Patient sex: M
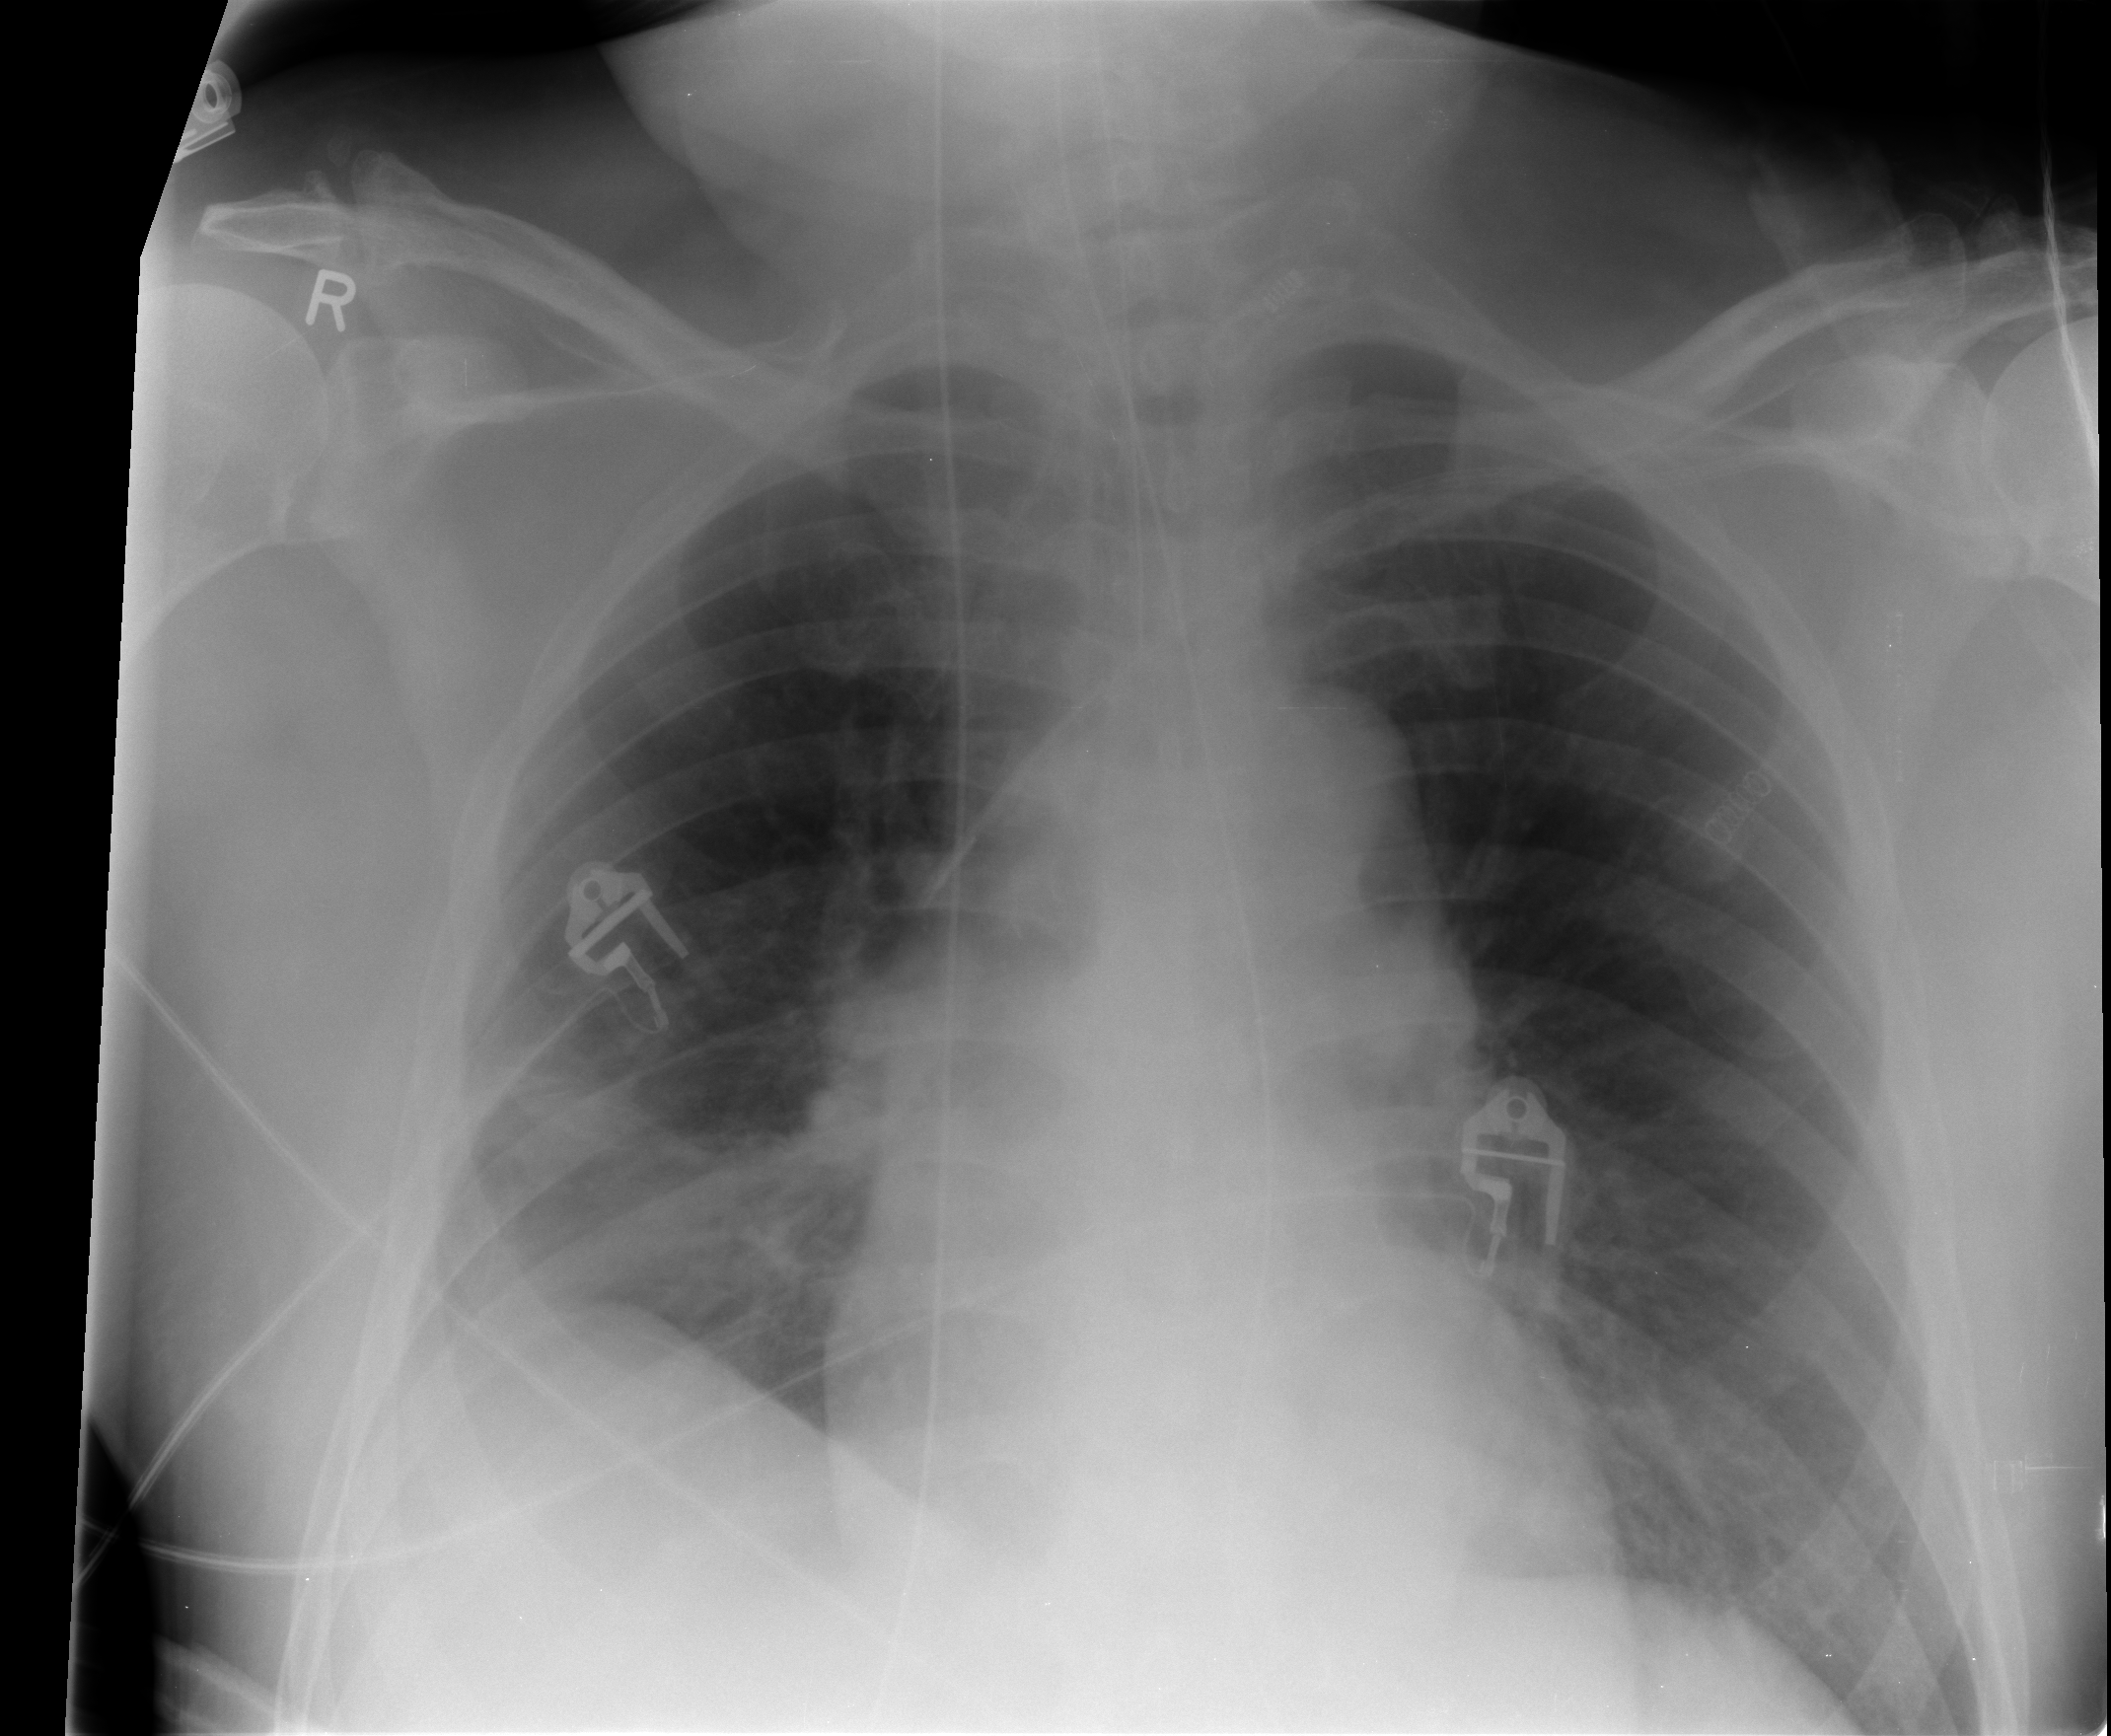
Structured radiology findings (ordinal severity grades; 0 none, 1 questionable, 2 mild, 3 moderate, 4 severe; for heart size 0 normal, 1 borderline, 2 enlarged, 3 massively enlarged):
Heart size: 0
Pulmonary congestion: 0
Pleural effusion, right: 0
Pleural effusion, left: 1
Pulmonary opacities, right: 0
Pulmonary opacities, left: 0
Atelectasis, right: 2
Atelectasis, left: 1